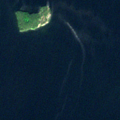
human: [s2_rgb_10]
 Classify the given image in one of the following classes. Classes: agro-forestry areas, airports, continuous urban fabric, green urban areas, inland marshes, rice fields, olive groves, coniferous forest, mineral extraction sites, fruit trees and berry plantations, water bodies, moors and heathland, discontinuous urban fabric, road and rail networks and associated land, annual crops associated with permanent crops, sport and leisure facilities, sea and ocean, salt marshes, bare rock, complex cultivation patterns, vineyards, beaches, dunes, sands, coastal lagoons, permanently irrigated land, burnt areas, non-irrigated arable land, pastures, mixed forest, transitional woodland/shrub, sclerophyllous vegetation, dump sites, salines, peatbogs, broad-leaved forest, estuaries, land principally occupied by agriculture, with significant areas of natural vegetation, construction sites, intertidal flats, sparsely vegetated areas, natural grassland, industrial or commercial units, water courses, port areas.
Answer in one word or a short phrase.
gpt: water bodies